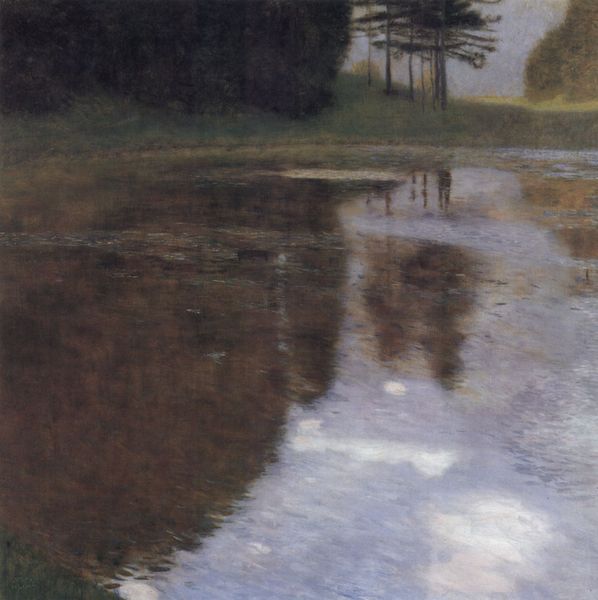
Titel: Stiller Weiher im Schlosspark von Kammer
Künstler: Gustav Klimt
Standort: Wien
Institution: Sammlung Leopold
Schlagwörter: baum, blau, dunkel, gemälde, himmel, laub, schatten, wasser, weiß, wolken, aquarell, baumstämme, bäume, fluss, grün, impressionismus, landschaft, see, teich, ufer, äste, abend, ausschnitt, braun, frankreich, grau, hell, licht, schwarz, gras, wiese, wolke, malerei, bild, spiegel, dämmerung, einsamkeit, horizont, hügel, natur, spiegelung, zweige, einsam, gewässer, sonne, wasserspiegelung, wiesen, kaufmann, wald, seicht, ruhe, spiegelbild, dunst, lila, nebel, tag, violett, landschaftsmalerei, silhouette, rand, matt, stille, böschung, tannen, tau, detail, impressionistisch, monet, widerschein, spiegeln, stimmung, glatt, unscharf, waldrand, mond, linie, oberfläche, wasseroberfläche, lichtung, seitenverkehrt, nadelbaum, tanne, rauchig, verschwommen, romantisch, tümpel, mystisch, dickicht, nadelbäume, fichten, schräge, nadelwald, nadelholz, seeufer, gegenüber, wasserspiegel, wals, aufgelöst, auflösung, träumerisch, stimmungsvoll, verschwimmen, morgenlicht, czesanne, uferrand, gekräuselt, teichufer, wasser bäume, gleichgültig, spiegelbils, merchant